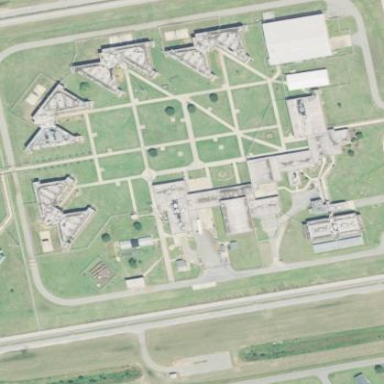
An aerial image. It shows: Prison.